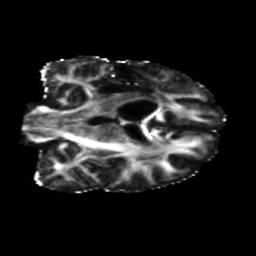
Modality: FA
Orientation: coronal
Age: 42
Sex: male
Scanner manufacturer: siemens
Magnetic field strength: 3 T
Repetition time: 5.47 s
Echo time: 0.0854 s